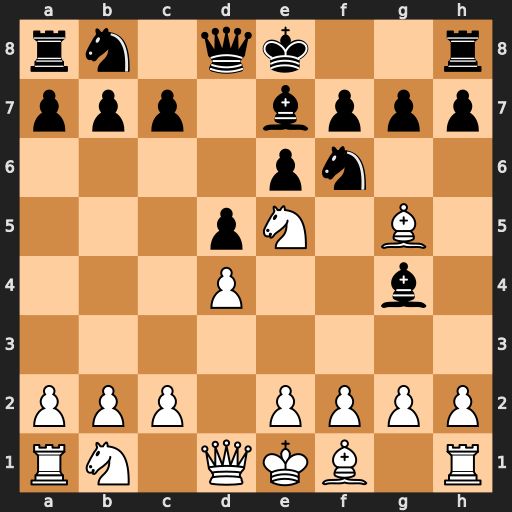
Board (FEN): rn1qk2r/ppp1bppp/4pn2/3pN1B1/3P2b1/8/PPP1PPPP/RN1QKB1R
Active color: w
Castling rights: KQkq
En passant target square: -
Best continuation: Bxf6 gxf6 Nxg4